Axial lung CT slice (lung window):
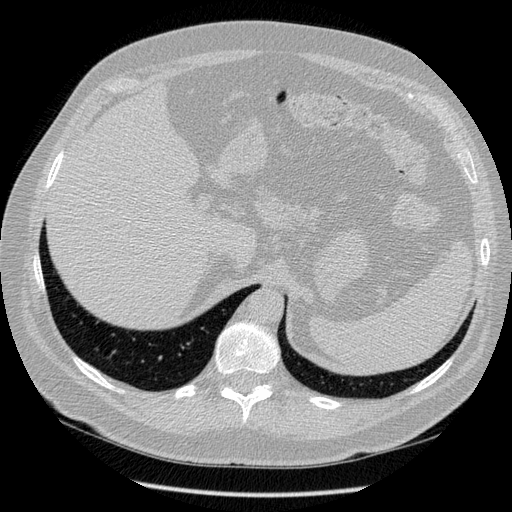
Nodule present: no